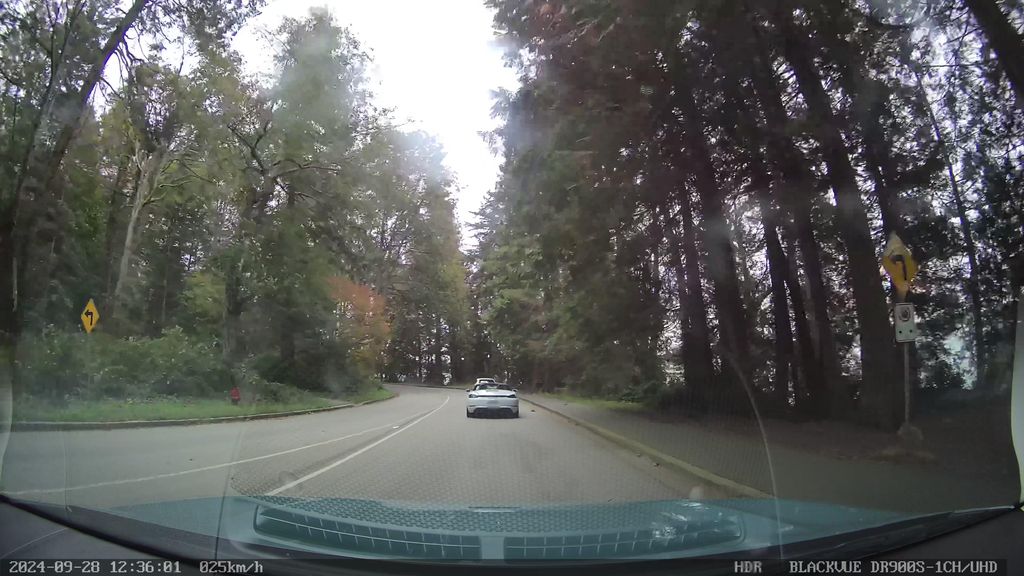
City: vancouver